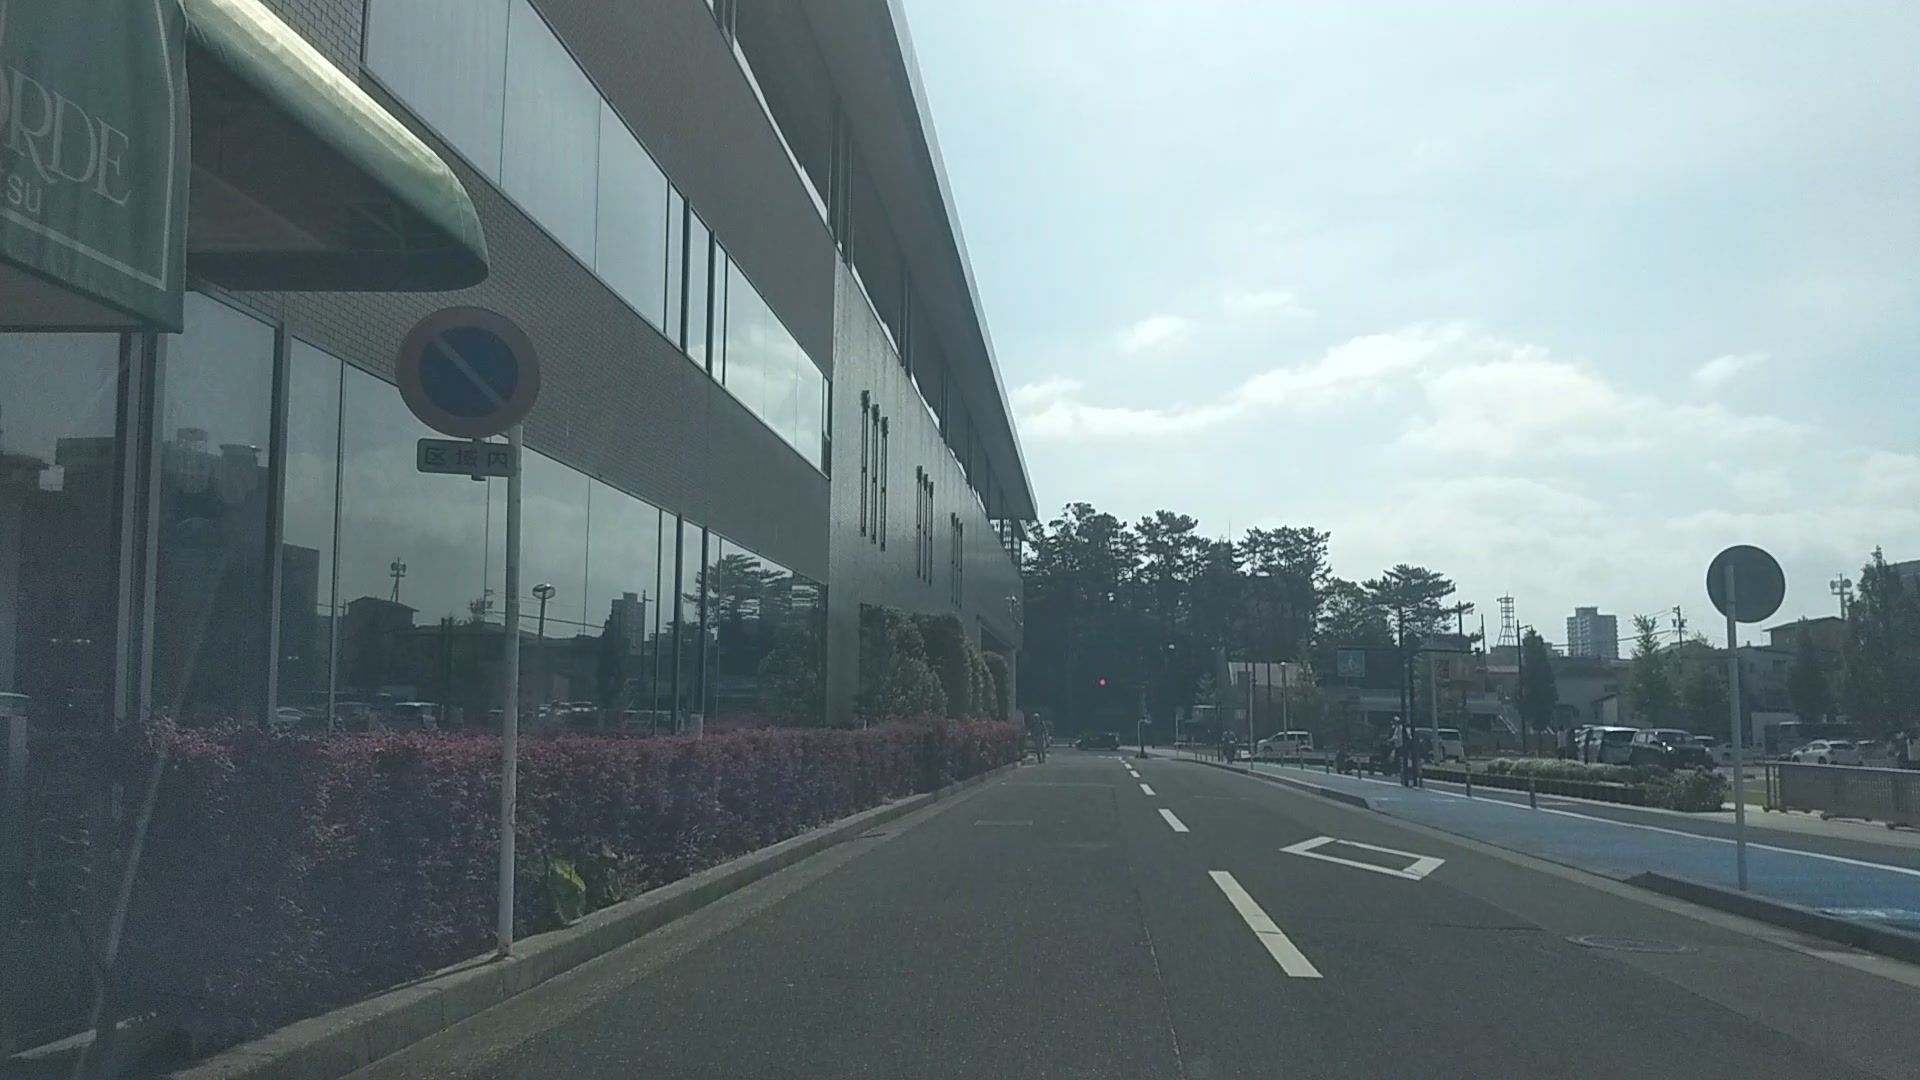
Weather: clear
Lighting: day
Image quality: good
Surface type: driving surface
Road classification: residential
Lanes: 2
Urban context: semi-dense urban cluster
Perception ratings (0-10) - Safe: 2.94, Lively: 8.14, Beautiful: 6.37, Boring: 4.81, Depressing: 6.47, Wealthy: 5.14